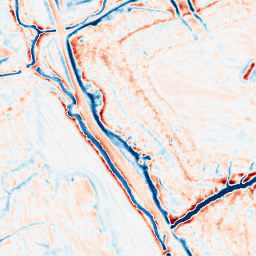
Category: edge_preserving
Decomposition family: bilateral
Decomposition parameters: d: 15
sigma_color: 75
sigma_space: 50
Upsampling method: bicubic_3x
Upsampling parameters: scale: 3
Upsampling scale: 3